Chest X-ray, AP view. Patient: 46 years old, sex F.
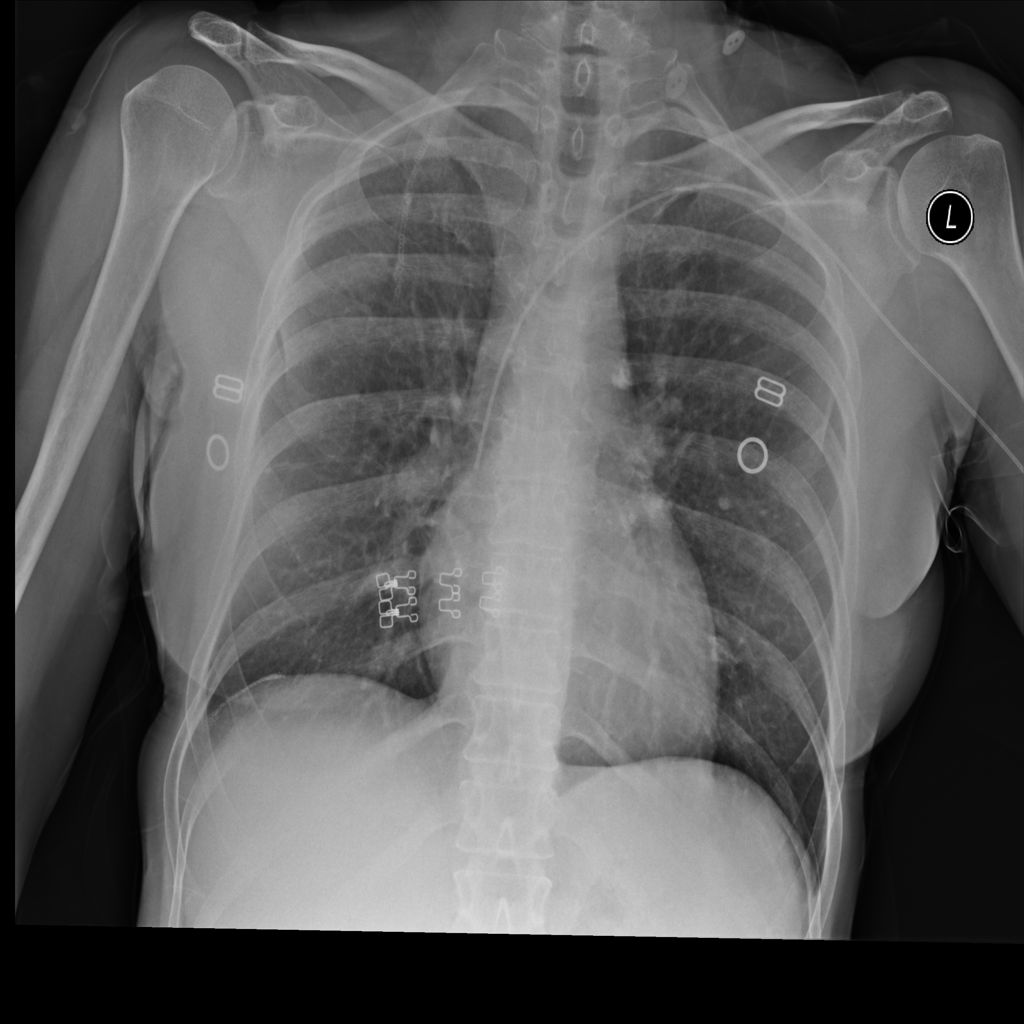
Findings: No Finding